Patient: sex F, age 53
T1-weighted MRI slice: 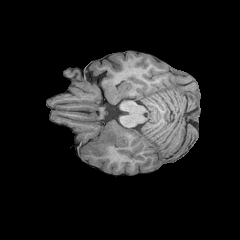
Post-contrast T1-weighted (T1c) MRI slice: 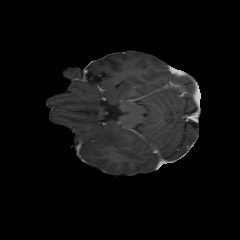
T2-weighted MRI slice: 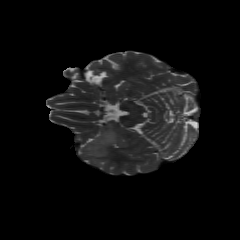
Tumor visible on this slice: yes
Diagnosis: Astrocytoma, IDH-wildtype
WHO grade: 3